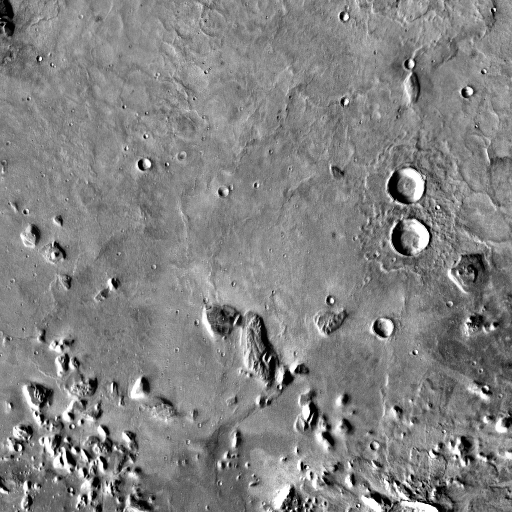
Crater classes present: Background, Other, Layered